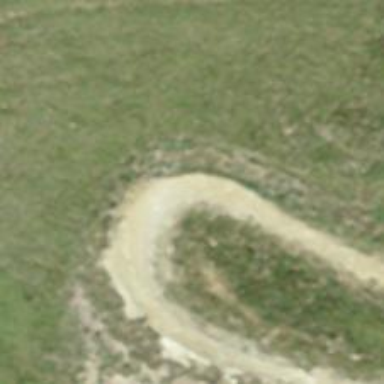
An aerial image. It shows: Path with ground covered in dirt.